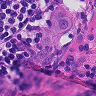
Metastatic tissue present: yes